Question: I'm new to both ASP.net and AppHarbor. I also have never deployed an ASP.net application before.
I've set up an MVC4 website using the Visual Studio 2012 release candidate and it is near completion. Locally, it is working fine / as expected.
To send the client a current progress demo, I've been advised that I should use <URL> to host the application / website.
I've gone through the process of setting up a Git repository and connecting that with AppHarbor. I then used the 'Build -> Publish Selection' option in Visual Studio to create a 'Web Deploy Package' within my local copy of the repository. Finally, I pushed the files (shown below) that were created to the repository and AppHarbor listed the commit as 'Active'.

> However, when I click , all I get is <URL>.
I've tried a bunch of things (none of which have worked so far) that I've seen in forums (including here and AppHarbor support), including:
- <URL>
I haven't touched any of the '.config' stuff since I began the project (because I don't know how to use them yet). Perhaps I've just not added something blatantly obvious in there?
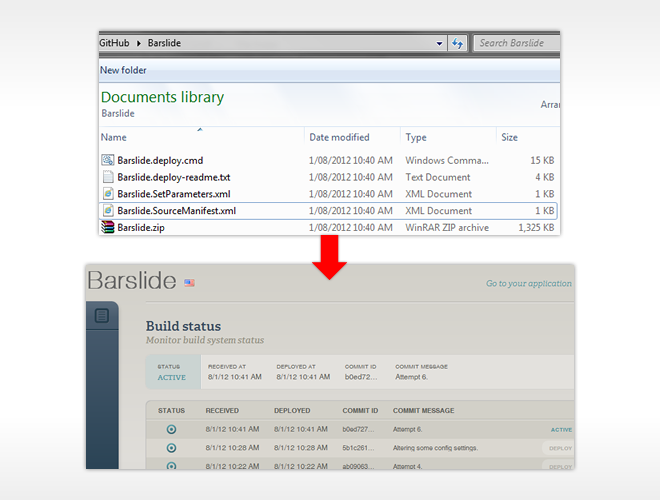
Answer: You shouldn't use the Web Publish stuff when you want to deploy to AppHarbor. AppHarbor takes your source code straight up, builds it, tests it and deploys it.
Here's a guide on <URL>. There's also a video on the AppHarbor front page that you can check out.